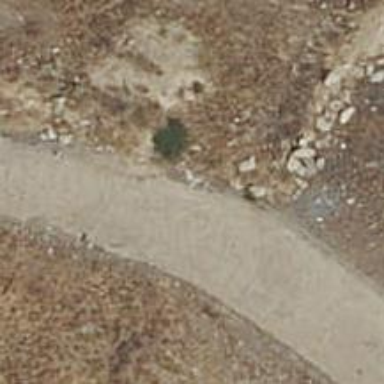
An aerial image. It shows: Track road.